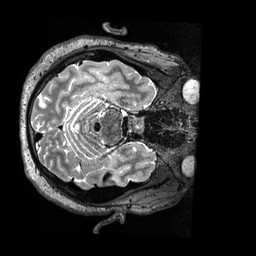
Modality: T2w
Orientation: axial
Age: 20
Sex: male
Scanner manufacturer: siemens
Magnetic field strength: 3 T
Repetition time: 3.2 s
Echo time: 0.564 s